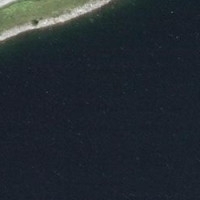
EUNIS habitat code: 14
Species observed at this site:
Marmota marmota
Phoenicurus ochruros
Linaria cannabina
Anthus spinoletta